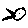
Label: bird